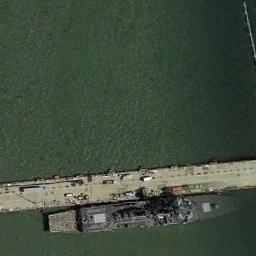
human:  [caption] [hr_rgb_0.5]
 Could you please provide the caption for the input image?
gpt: A ship docked in a green harbor .

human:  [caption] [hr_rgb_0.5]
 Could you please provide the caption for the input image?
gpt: The gray ship is docked at the dock and some cars are parked at the dock .

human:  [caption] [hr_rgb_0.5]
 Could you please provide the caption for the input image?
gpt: A ship is beside the dock .

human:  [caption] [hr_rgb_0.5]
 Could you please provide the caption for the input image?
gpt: There is a ship in the green water on the shore .

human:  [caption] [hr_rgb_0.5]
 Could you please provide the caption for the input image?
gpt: The black ship is at the harbor .